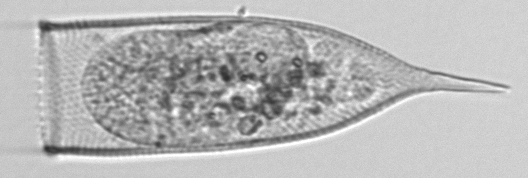
Label: Favella